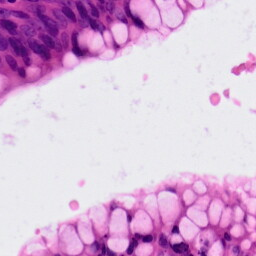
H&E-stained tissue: Colon